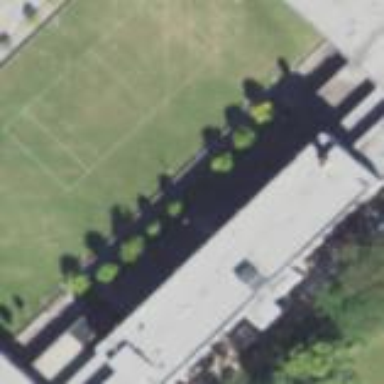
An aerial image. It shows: Historic school building.